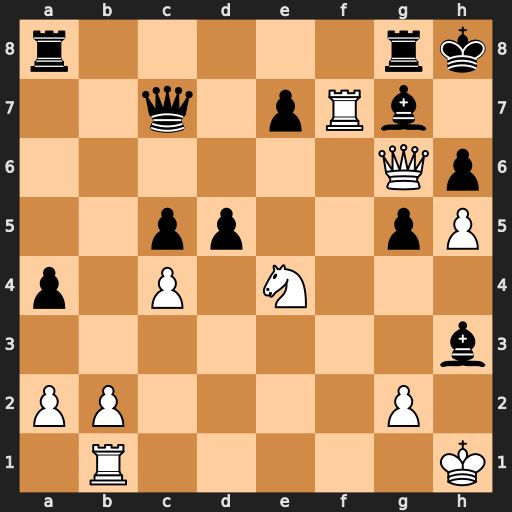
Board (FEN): r5rk/2q1pRb1/6Qp/2pp2pP/p1P1N3/7b/PP4P1/1R5K
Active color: w
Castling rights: -
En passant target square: -
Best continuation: Nf6 exf6 Rxc7